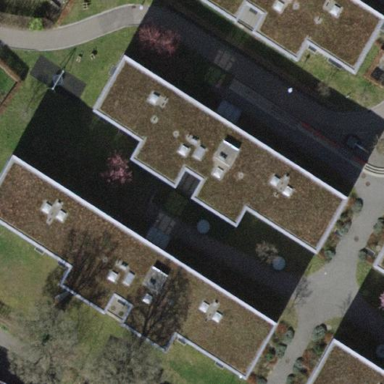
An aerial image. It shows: Building with apartments and flat roof.